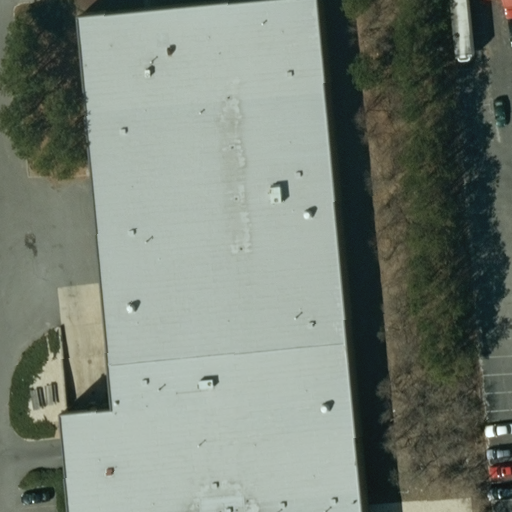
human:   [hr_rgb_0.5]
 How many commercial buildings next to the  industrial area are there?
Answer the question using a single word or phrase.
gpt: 1

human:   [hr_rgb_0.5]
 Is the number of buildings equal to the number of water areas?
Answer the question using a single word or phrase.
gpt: no

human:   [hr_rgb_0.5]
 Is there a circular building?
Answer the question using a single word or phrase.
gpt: no

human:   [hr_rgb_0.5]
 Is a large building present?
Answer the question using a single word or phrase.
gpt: yes

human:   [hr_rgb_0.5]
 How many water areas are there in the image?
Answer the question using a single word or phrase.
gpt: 0

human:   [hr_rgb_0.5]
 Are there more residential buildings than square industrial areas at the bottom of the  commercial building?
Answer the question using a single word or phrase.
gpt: no

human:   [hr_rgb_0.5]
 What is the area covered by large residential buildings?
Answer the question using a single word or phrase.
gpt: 0m2

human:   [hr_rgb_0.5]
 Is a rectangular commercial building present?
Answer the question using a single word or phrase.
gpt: no

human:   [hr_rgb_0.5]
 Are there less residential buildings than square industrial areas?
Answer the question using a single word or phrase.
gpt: no

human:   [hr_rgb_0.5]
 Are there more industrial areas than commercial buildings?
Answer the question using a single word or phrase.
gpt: no

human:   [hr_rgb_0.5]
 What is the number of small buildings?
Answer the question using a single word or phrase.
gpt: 0

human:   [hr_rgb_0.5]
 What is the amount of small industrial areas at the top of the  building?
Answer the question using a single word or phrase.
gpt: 0

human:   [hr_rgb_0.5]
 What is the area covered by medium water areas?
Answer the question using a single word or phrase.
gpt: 0m2

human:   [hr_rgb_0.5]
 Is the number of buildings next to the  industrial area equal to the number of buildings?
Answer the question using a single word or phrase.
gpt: yes

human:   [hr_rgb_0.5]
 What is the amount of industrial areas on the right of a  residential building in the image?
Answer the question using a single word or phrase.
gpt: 0

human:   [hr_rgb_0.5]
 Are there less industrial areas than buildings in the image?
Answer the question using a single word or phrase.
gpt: no

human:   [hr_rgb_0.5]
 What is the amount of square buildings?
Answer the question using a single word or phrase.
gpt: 0

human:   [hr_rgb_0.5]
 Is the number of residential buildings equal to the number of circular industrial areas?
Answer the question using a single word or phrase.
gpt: yes

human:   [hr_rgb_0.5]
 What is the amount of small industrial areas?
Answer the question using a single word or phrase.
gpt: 0

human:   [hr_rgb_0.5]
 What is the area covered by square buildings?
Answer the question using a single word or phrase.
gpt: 0m2

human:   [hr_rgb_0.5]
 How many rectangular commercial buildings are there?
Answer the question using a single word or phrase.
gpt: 0

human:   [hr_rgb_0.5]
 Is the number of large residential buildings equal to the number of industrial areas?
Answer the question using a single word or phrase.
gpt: no

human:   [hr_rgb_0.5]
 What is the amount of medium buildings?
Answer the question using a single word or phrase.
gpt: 0

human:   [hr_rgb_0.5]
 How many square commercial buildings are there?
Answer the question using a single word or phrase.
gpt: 0

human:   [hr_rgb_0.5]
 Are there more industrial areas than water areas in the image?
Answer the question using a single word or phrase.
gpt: yes

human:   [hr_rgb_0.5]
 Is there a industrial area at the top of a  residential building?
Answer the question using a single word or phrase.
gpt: no

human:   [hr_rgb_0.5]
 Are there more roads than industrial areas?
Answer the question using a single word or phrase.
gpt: no

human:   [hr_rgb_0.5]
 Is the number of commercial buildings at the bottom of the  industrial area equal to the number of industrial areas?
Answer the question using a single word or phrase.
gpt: no

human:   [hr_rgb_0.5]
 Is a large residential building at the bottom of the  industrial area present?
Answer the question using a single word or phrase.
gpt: no

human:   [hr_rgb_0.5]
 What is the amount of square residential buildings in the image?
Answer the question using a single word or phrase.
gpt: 0

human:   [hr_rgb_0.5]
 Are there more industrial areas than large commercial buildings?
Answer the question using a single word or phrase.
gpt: no

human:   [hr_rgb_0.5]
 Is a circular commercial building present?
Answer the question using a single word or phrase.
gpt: no

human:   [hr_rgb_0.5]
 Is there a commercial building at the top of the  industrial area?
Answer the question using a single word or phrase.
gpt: yes

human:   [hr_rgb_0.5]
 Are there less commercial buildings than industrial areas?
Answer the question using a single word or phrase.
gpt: no

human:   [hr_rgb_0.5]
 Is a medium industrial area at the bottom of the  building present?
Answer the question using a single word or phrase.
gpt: no

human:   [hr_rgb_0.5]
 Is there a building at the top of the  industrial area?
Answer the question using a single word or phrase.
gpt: yes